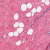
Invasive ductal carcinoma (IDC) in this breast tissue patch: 0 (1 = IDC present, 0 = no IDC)